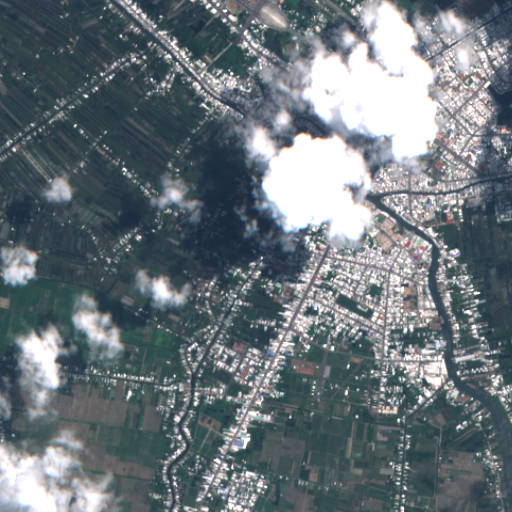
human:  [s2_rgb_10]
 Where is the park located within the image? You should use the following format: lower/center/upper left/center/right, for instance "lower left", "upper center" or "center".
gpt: The park is located in the upper right of the image.
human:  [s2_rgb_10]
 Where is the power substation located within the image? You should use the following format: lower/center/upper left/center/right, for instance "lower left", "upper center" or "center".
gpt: The power substation is located in the lower right of the image.
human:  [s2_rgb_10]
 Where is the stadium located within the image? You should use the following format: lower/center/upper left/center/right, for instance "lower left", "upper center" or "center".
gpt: The stadium is located in the upper center of the image.
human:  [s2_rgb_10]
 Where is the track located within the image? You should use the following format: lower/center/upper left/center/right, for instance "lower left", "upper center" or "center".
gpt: The track is located in the upper center of the image.
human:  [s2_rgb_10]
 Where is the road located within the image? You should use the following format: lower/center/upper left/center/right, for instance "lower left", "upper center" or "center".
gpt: There is no road in the image.